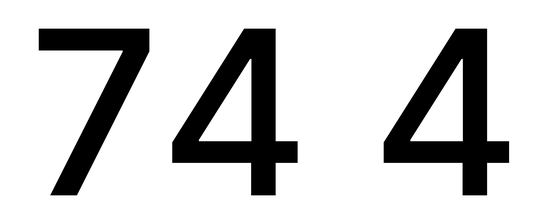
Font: Inter_Medium